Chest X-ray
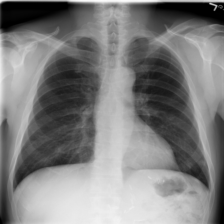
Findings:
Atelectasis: negative
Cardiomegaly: negative
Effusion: negative
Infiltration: negative
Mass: negative
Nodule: negative
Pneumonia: negative
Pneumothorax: negative
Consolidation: negative
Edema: negative
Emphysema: negative
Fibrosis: negative
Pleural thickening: negative
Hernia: negative